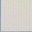
Piece: xx